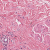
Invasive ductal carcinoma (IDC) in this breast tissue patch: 0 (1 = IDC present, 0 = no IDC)